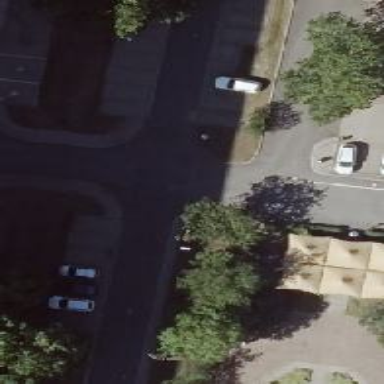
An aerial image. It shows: Service road with sidewalks on both sides.